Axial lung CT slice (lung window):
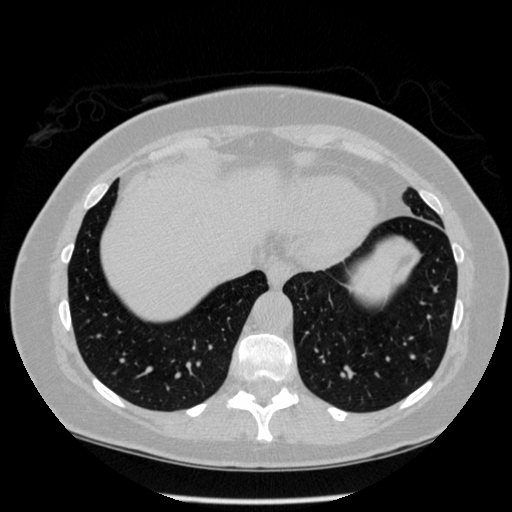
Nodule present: no